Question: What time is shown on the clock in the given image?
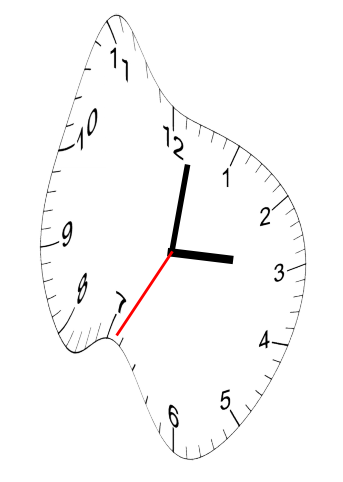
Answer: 03:01:35